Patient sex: M
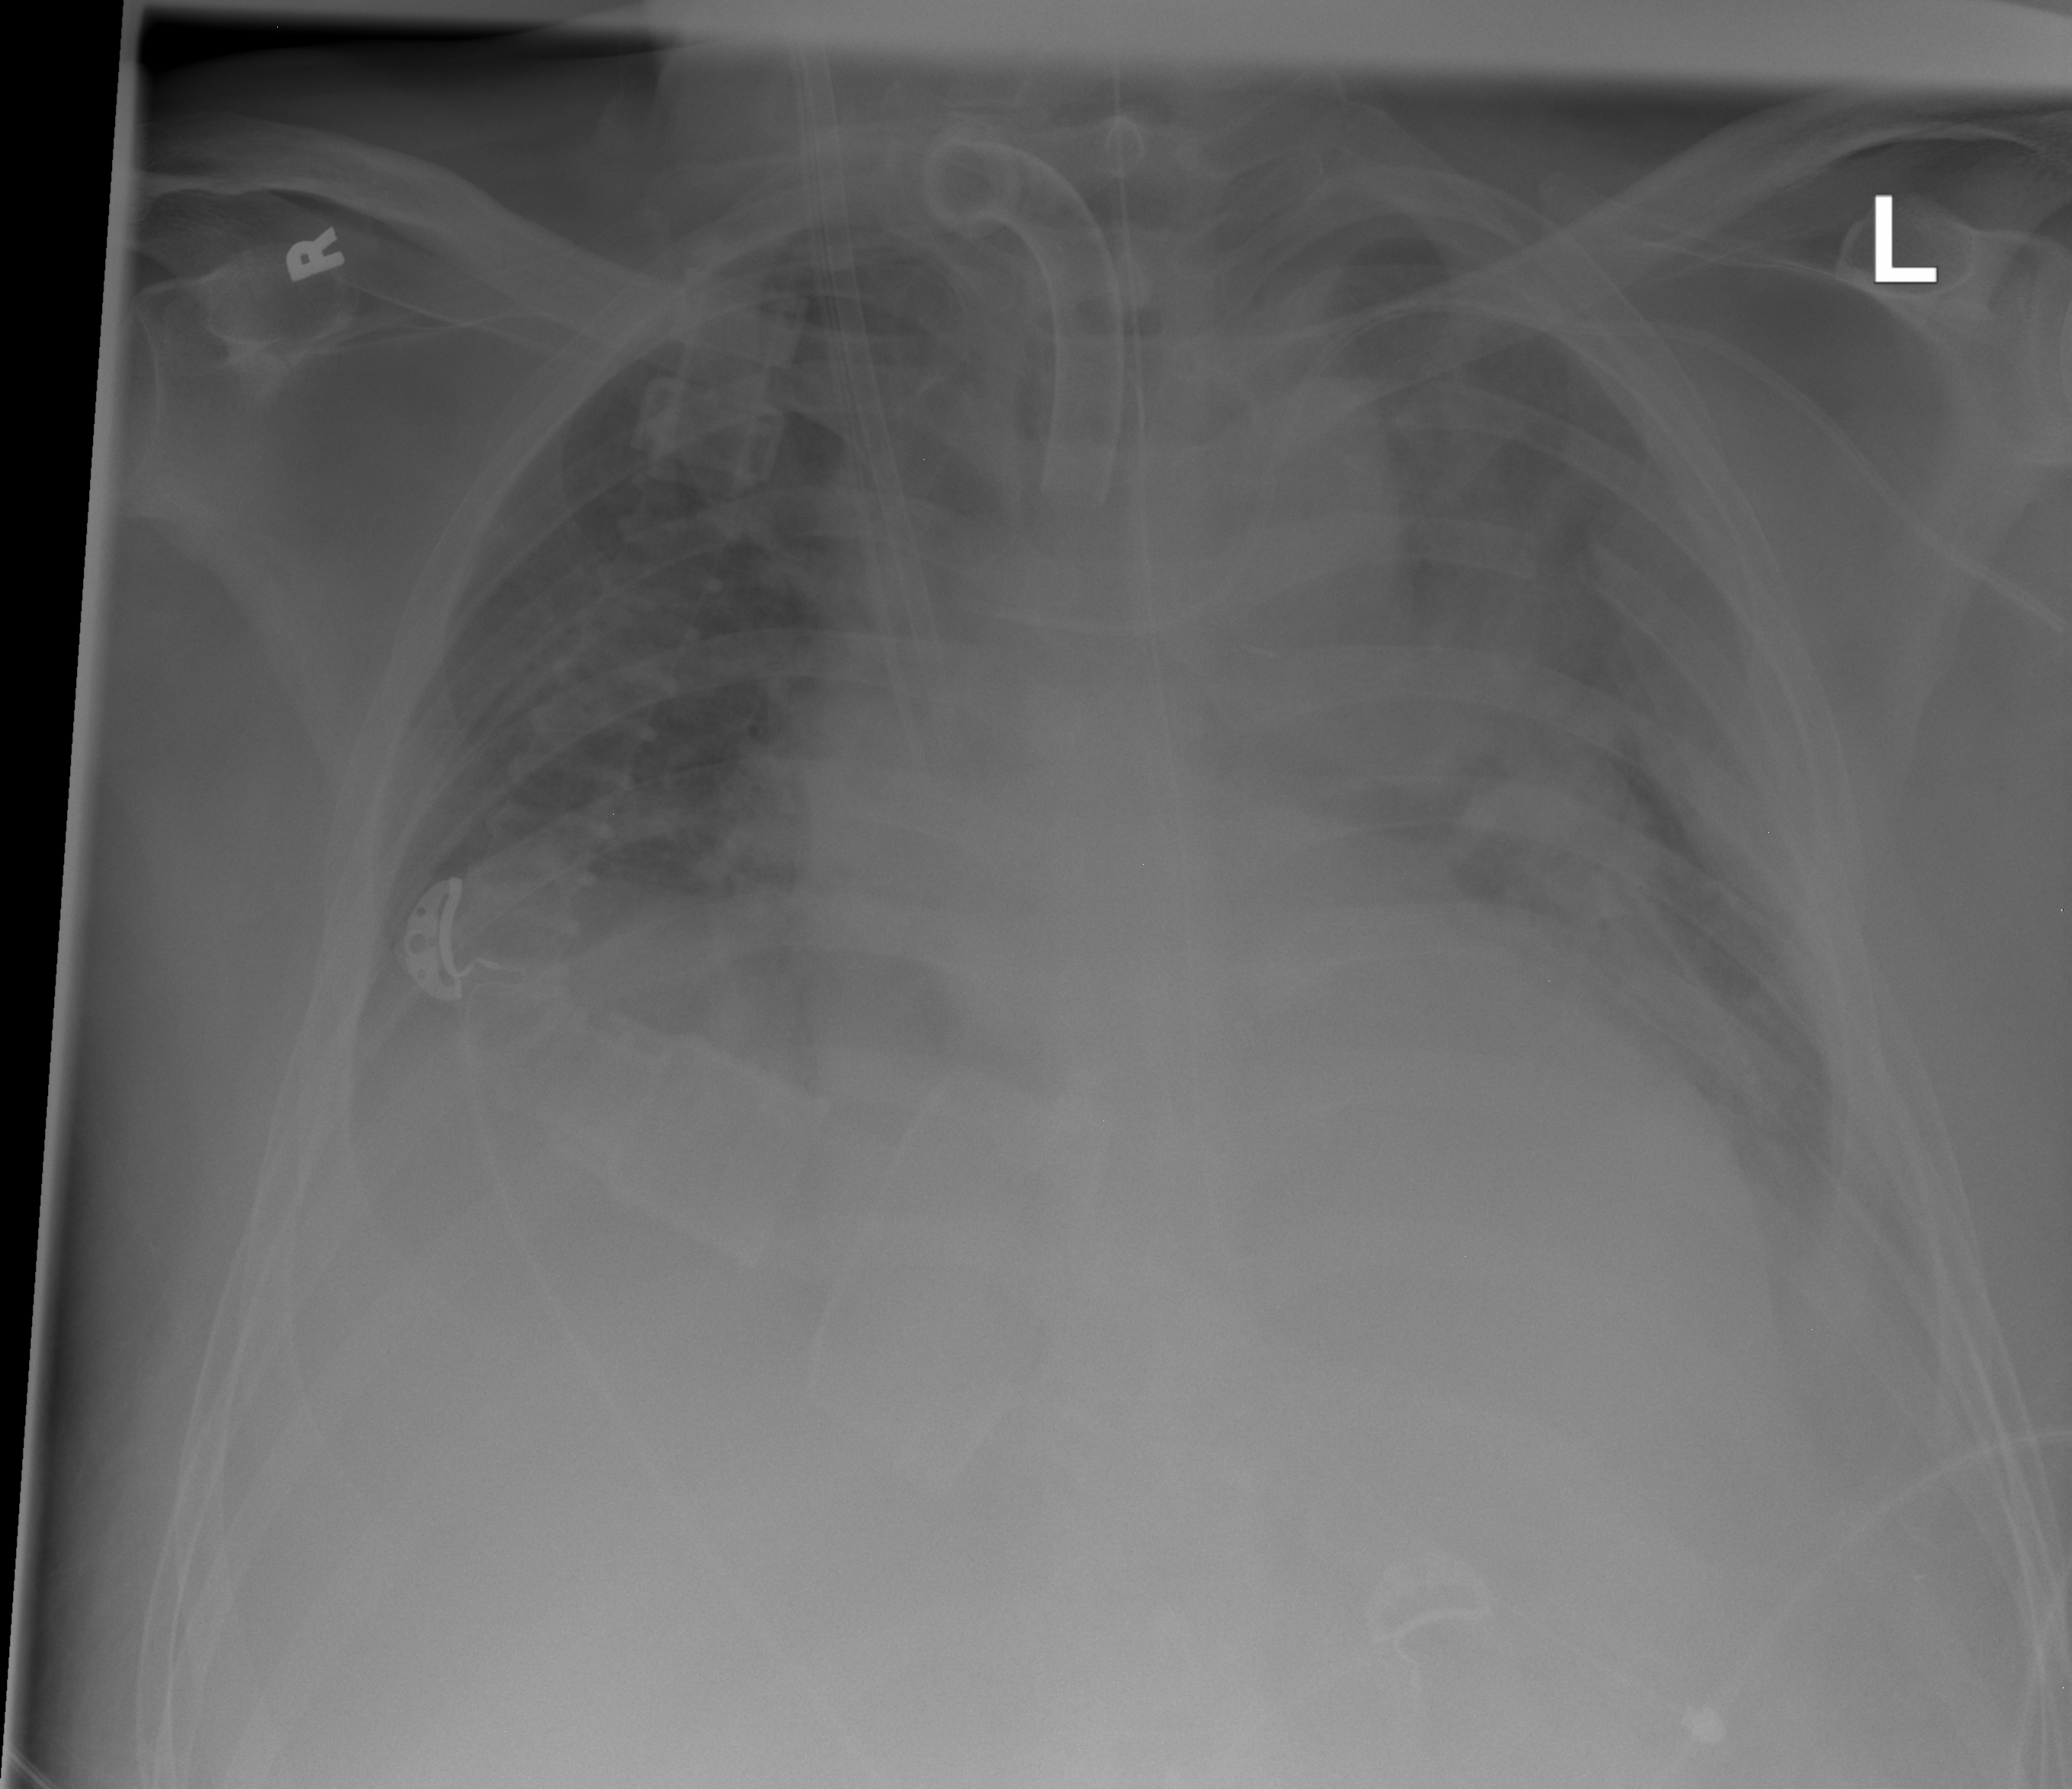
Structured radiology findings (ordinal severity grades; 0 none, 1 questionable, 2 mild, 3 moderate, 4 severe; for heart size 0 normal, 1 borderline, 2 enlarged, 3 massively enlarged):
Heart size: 2
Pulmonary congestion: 3
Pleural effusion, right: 2
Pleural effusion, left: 2
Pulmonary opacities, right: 0
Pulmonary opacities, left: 2
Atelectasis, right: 2
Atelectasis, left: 2